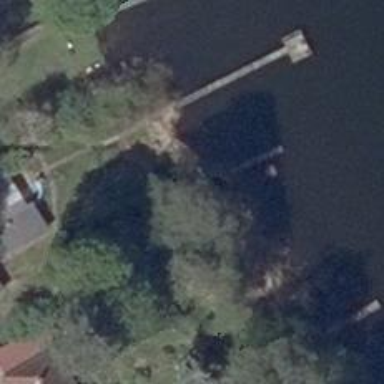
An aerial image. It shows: Man-made pier.